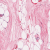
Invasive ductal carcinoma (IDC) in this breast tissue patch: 0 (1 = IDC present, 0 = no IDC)